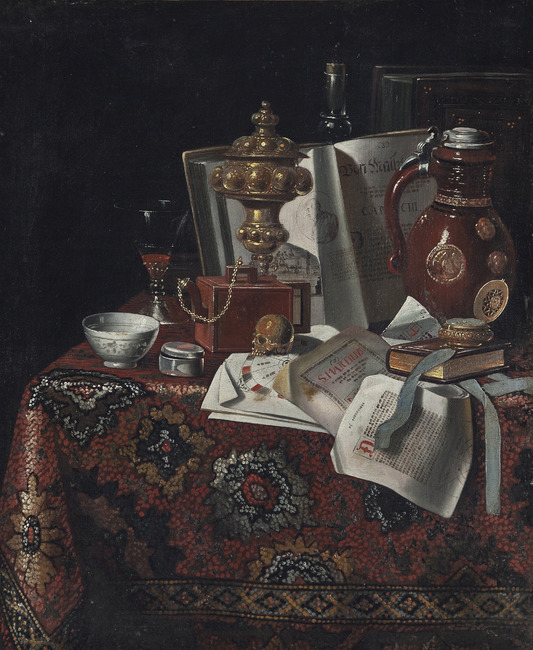
Title: Vanitas still life with books, documents and other objects
Artist: Pseudo-Roestraten
Latest date: 1675
Genre: painting
Iconography: Still Life
Keywords: vanitas (still life), on a table, oriental tablecloth, columbine cup, wine glass, book, document (objectgenre), teapot, bowl, watch, ewer (vessel), candlestick, skull, box (container), stoneware, porcelain (visual work)